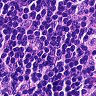
Metastatic tissue present: no